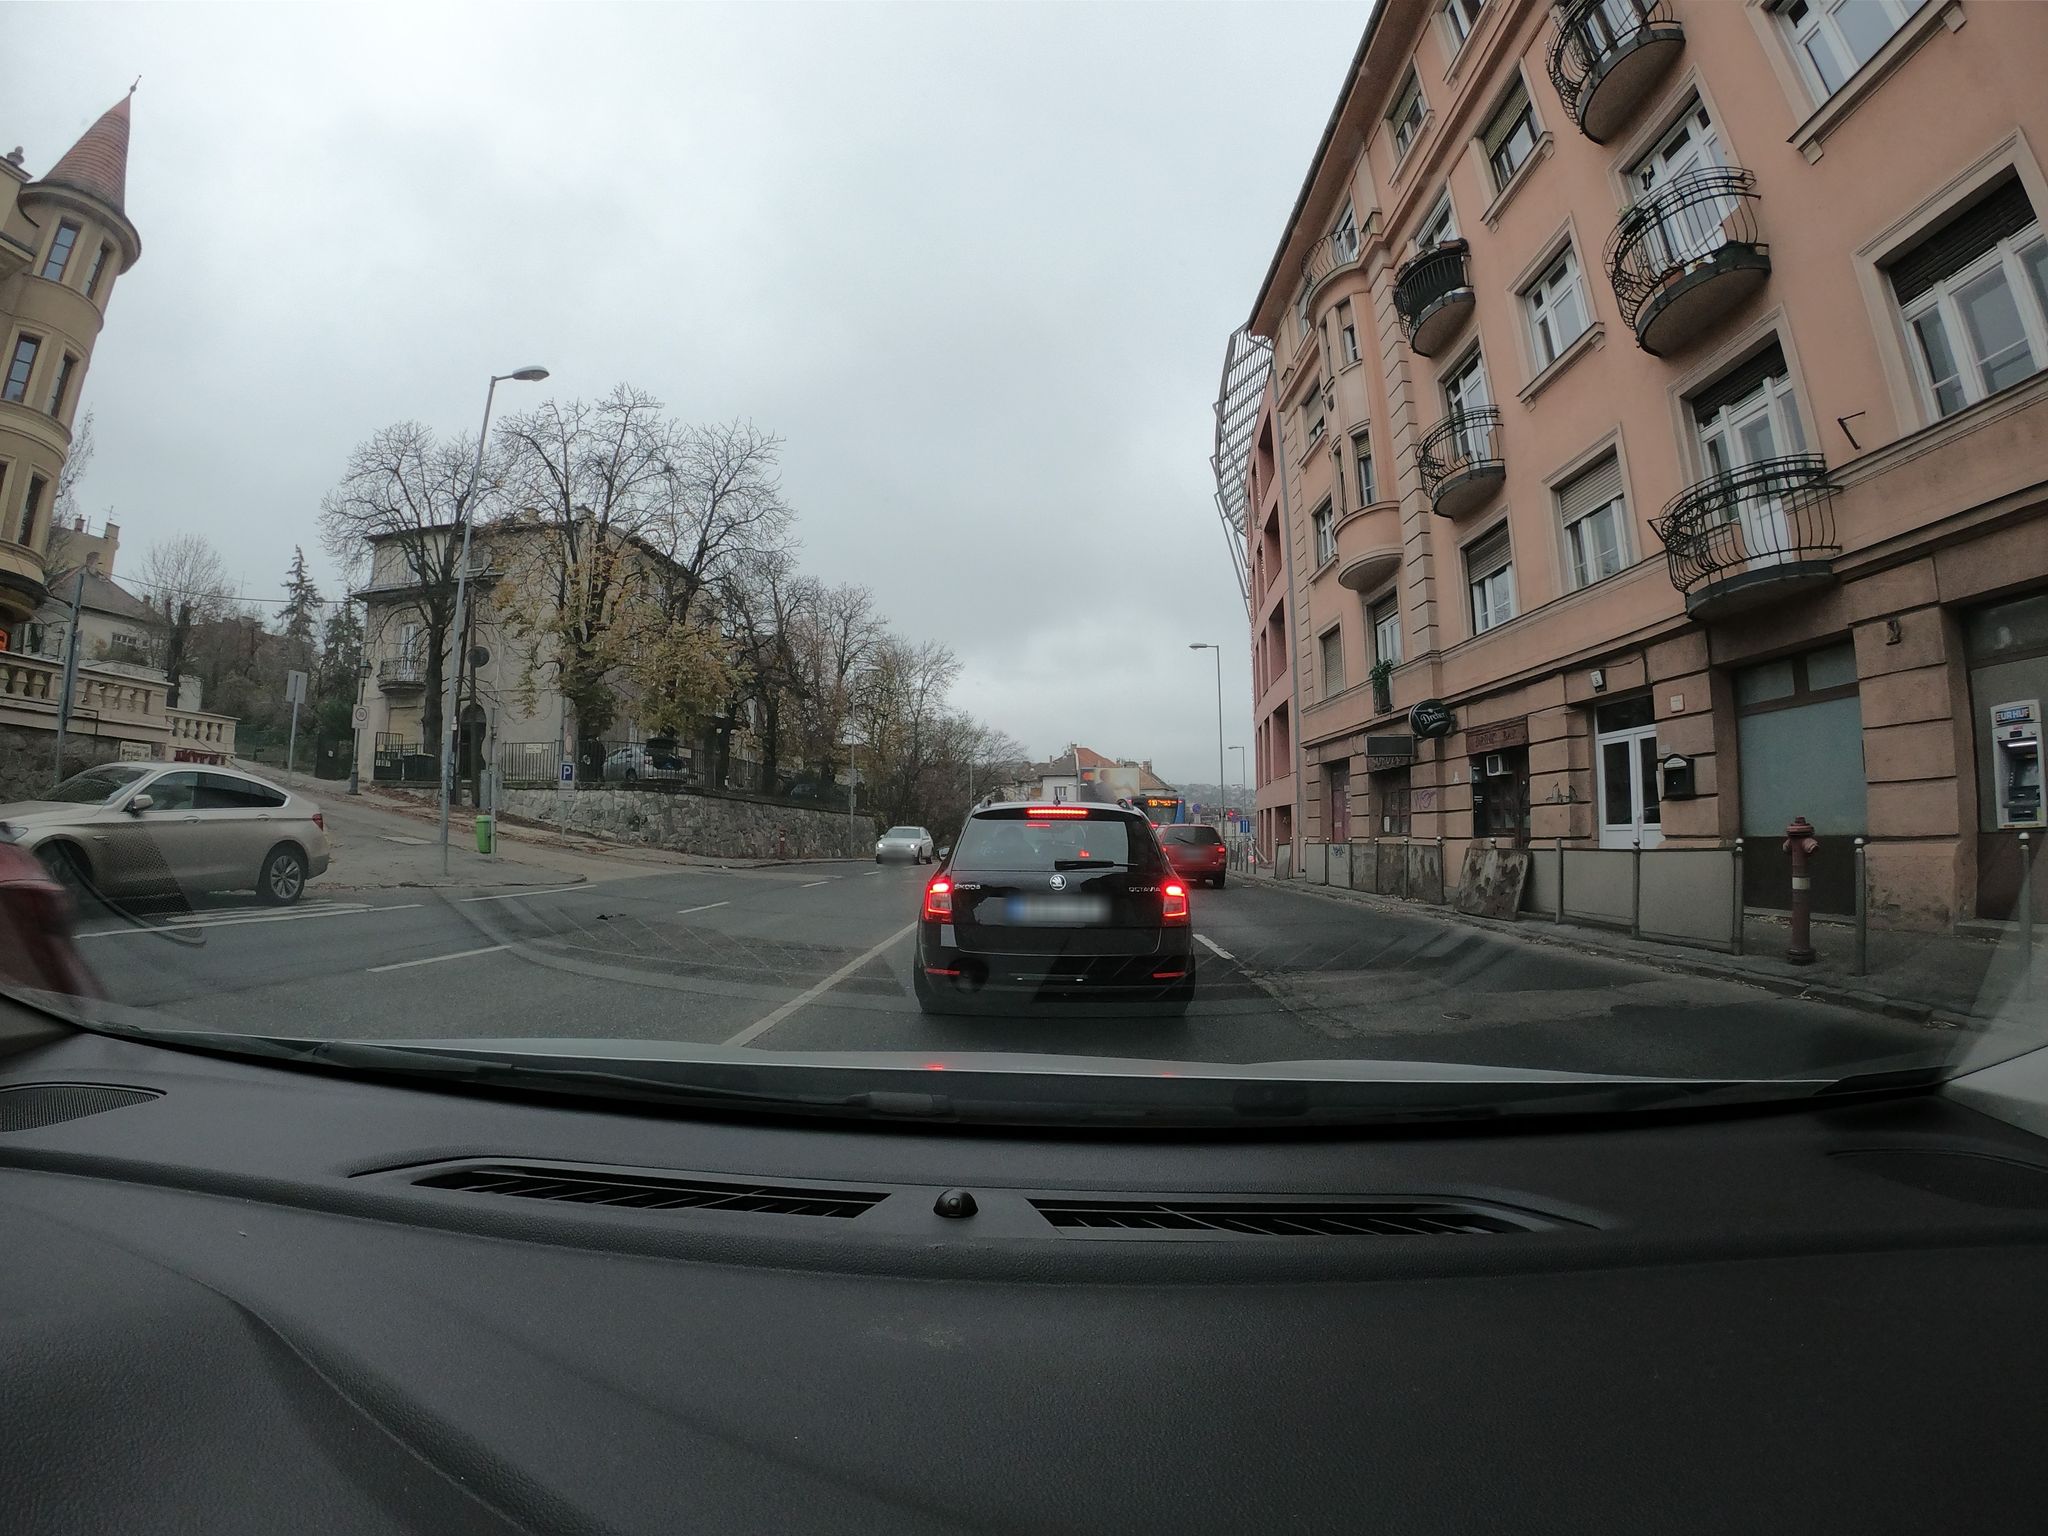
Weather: cloudy
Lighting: day
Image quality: good
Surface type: driving surface
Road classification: primary
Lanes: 2
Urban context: urban centre
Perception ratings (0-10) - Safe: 5.13, Lively: 9.37, Beautiful: 4.12, Boring: 0.31, Depressing: 2.03, Wealthy: 4.23